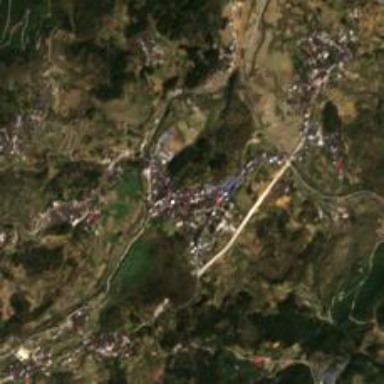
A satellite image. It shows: Ethnic township within town.